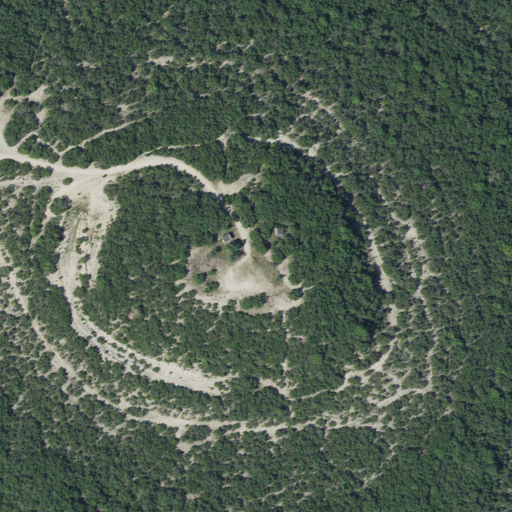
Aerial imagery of mountain in Texas named Cunningham Hill containing evergreen forest, shrub, deciduous forest, and open development